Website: slack
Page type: payment
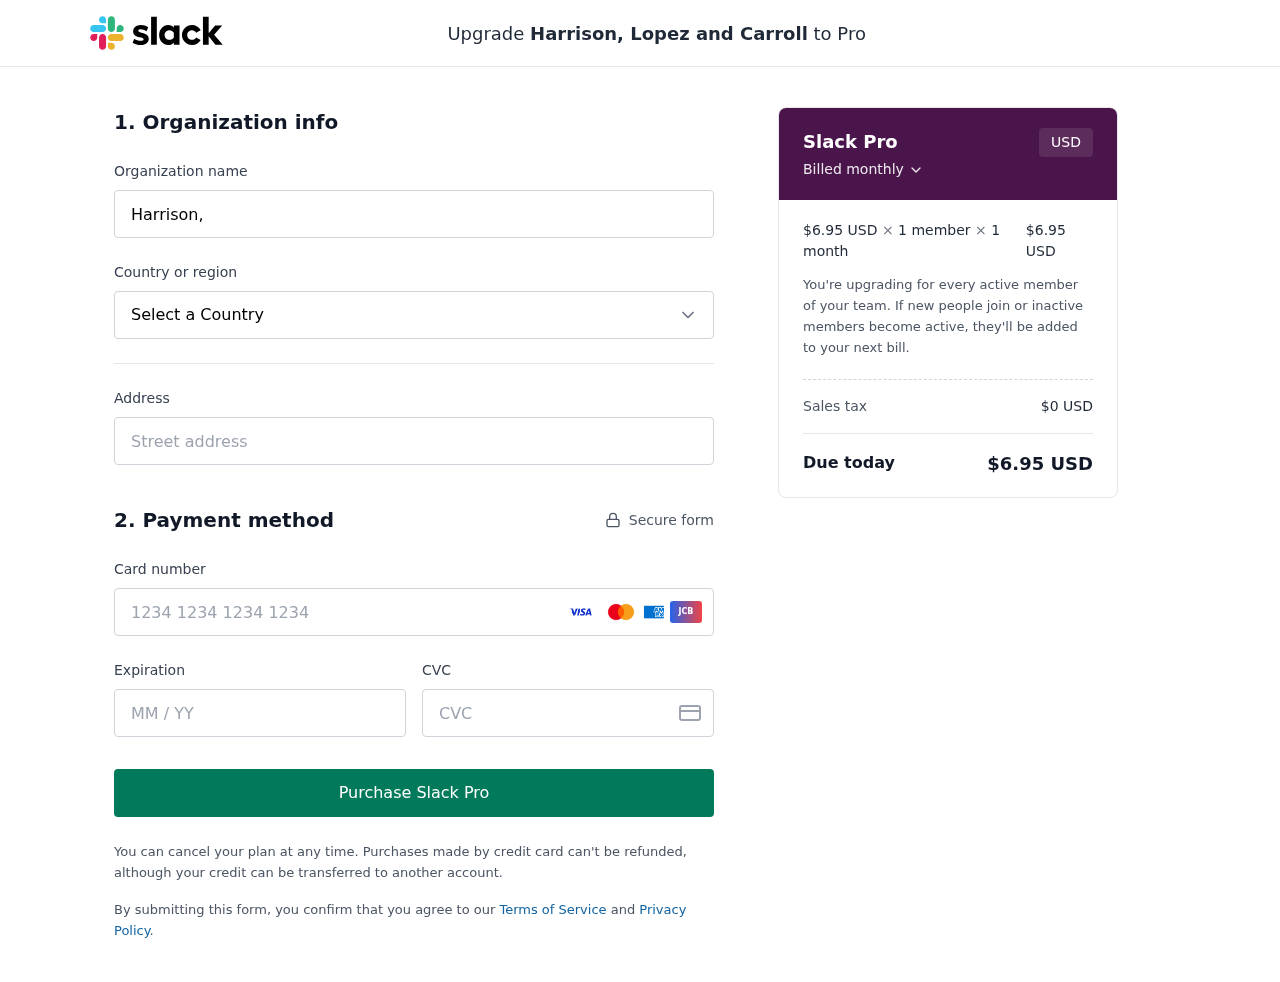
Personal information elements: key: PII_CARD_CVV
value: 458
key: PII_CARD_EXPIRY
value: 10/30
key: PII_CARD_NUMBER
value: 4944 1854 9590 8881
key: PII_COMPANY
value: Harrison, Lopez and Carroll
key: PII_COUNTRY
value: United States
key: PII_STREET
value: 17275 Michael Gardens Apt. 926
Product elements: key: PRODUCT1_PRICE
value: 6.95
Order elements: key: ORDER_SUBTOTAL
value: $6.95 USD
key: ORDER_TAX
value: $0 USD
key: ORDER_TOTAL
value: $6.95 USD